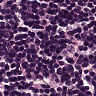
Metastatic tissue present: no